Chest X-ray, PA view. Patient: 82 years old, sex M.
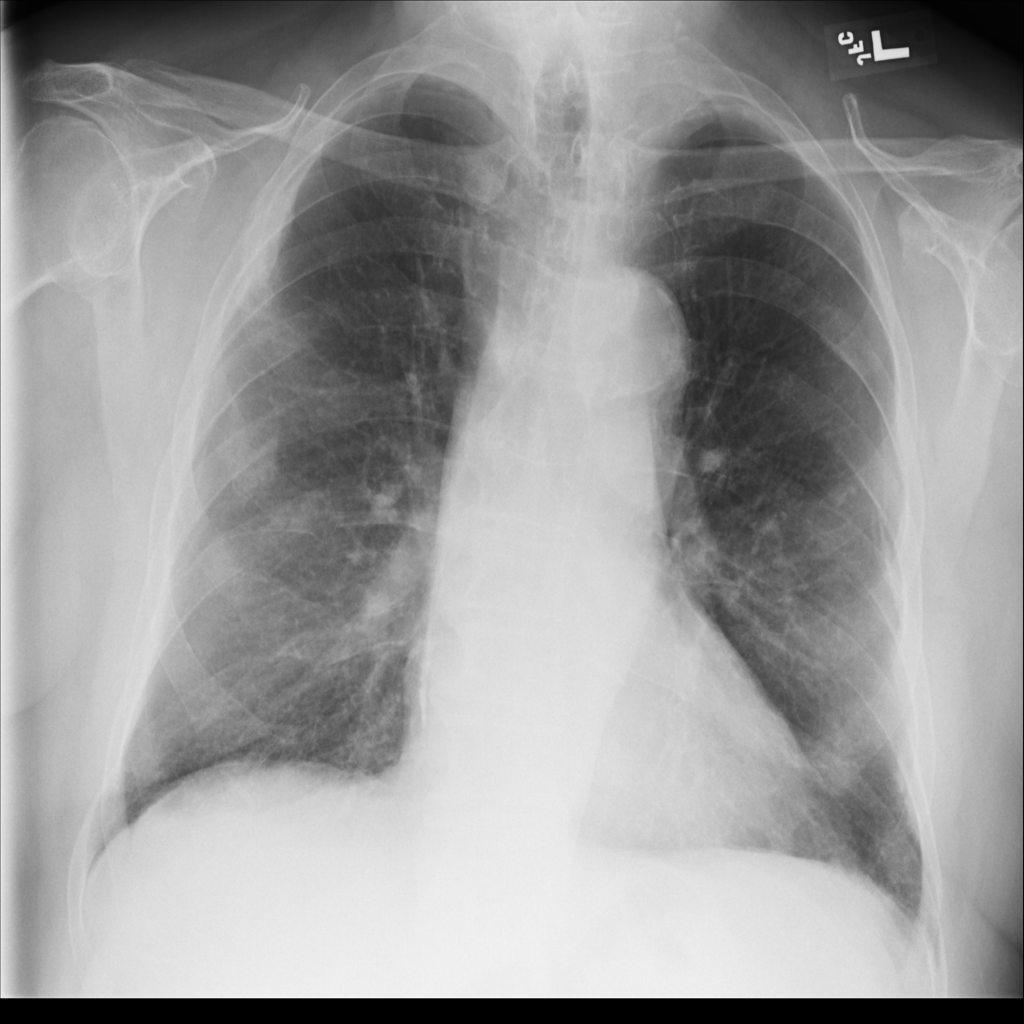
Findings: Emphysema, Pleural_Thickening